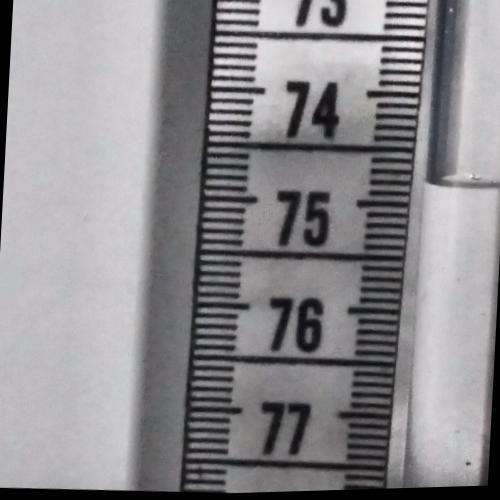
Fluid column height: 74.8 cm